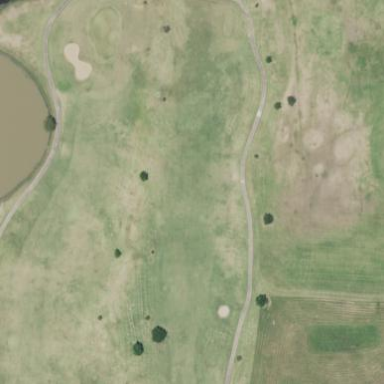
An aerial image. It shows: Golf fairway surrounded by grass.